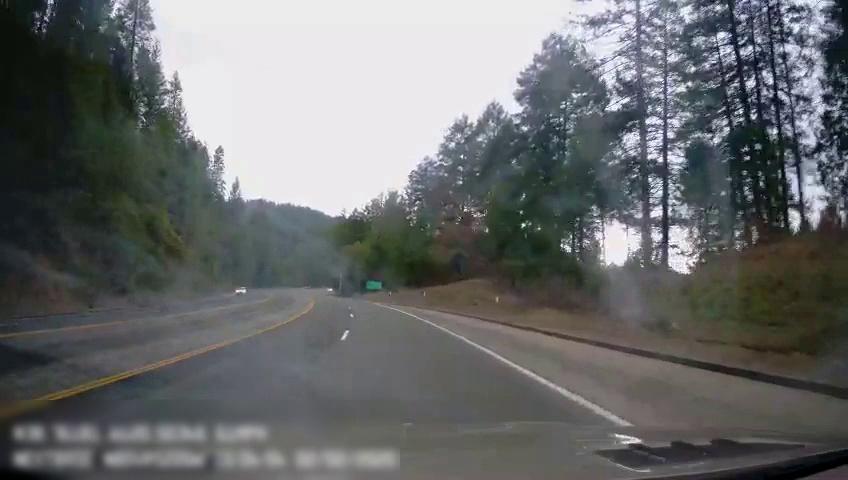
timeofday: Day
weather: Cloudy
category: Drivable Space
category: Vehicles | Car
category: Lanes | Alternate Lane
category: Lanes | Current Lane
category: Lanes | Current Lane
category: Lanes | Alternate Lane
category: Traffic | Signs